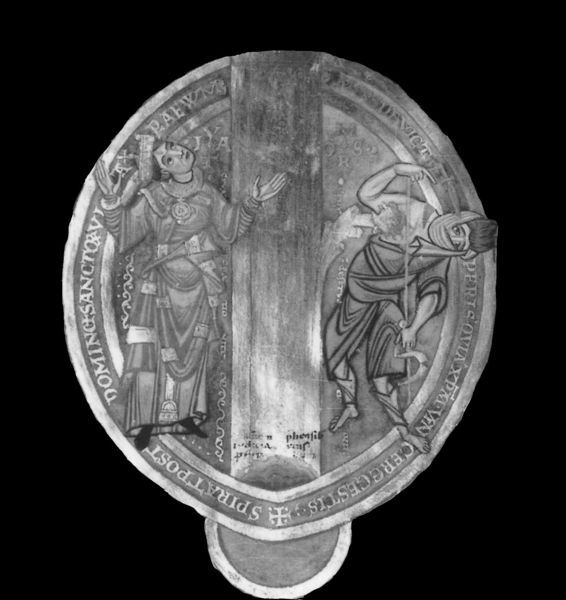
Titel: Uta Codex
Institution: München, Staatsbibliothek
Schlagwörter: mann, umhang, frau, geste, kleider, schmuck, schwarz, säule, weiss, blick, schleier, tuch, falten, kleidung, hände, kirche, figur, gewand, gold, mantel, gewänder, krone, oval, relief, schrift, figuren, könig, inschrift, robe, metall, barfuss, bücken, text, plakette, beten, gebet, gravur, erheben, beugen, christlich, flehen, erhoben, priester, heiliger, heilige, heilig, geist, lateinisch, verfüllt, heist